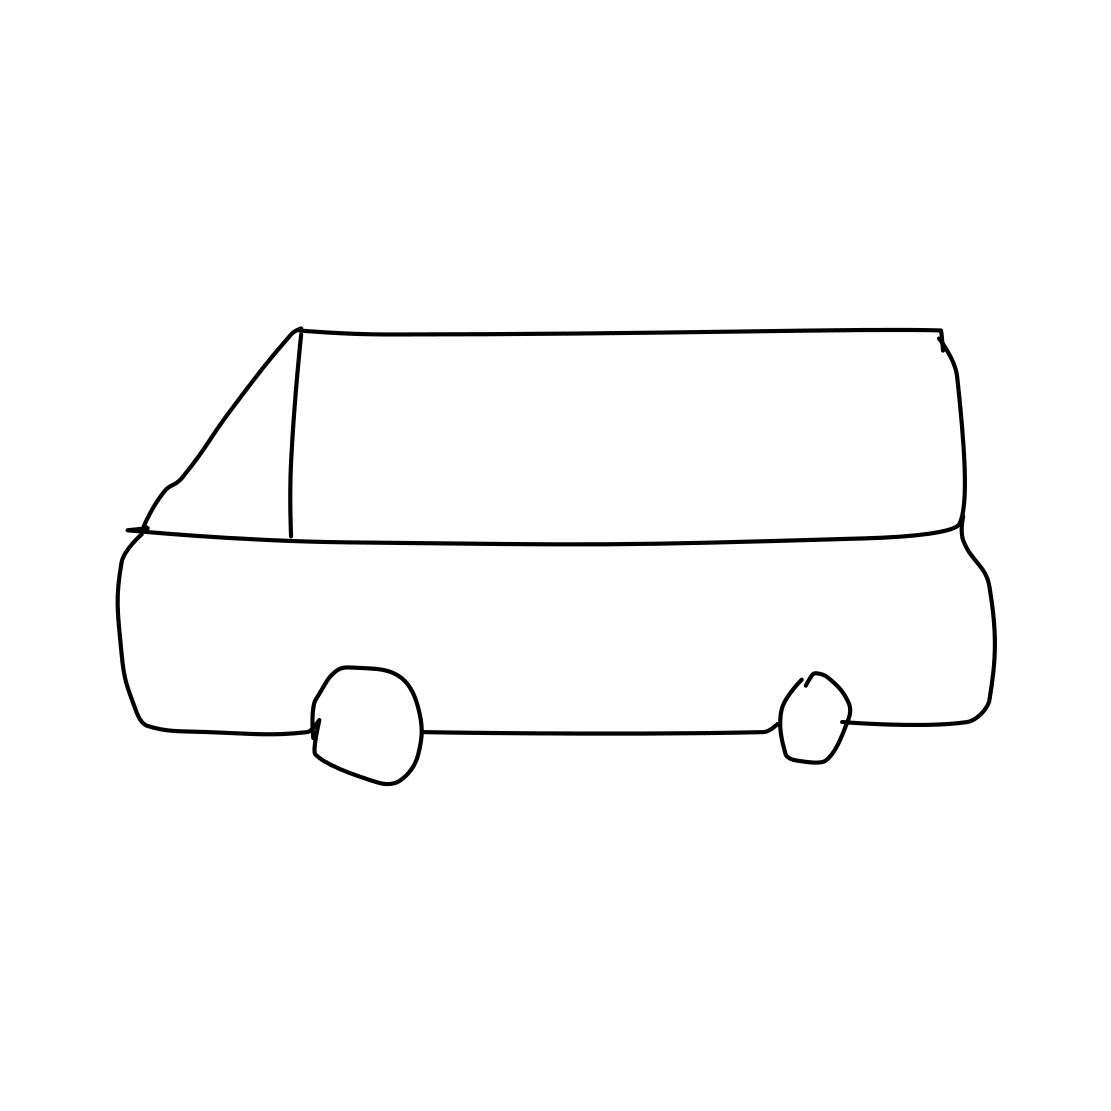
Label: suv